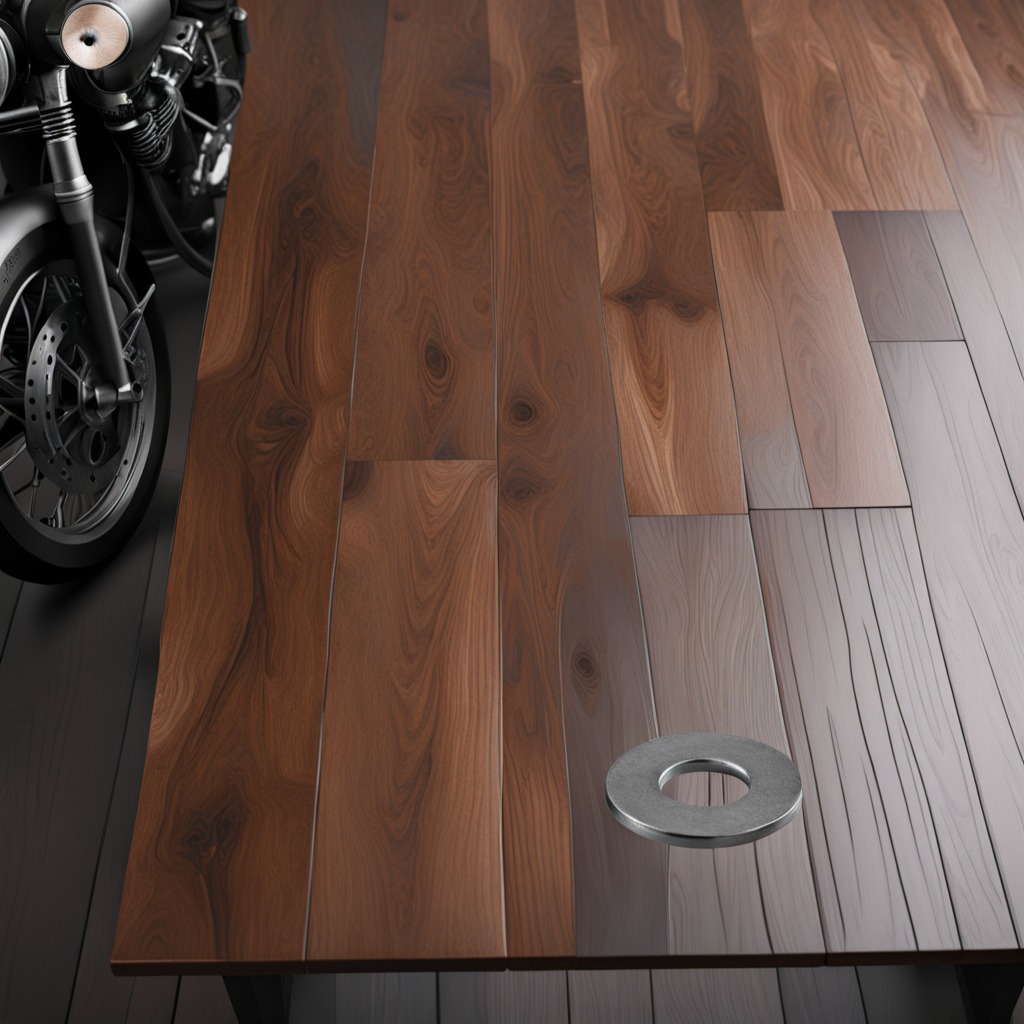
A flat metal washer is lying on the wooden table.